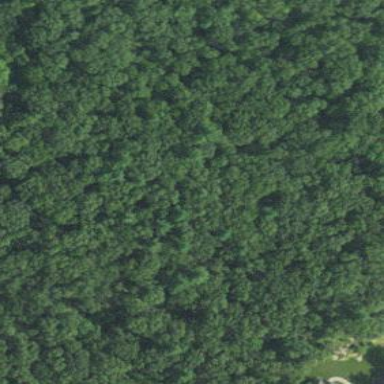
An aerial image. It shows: Mixed woodland area with various types of leaves.